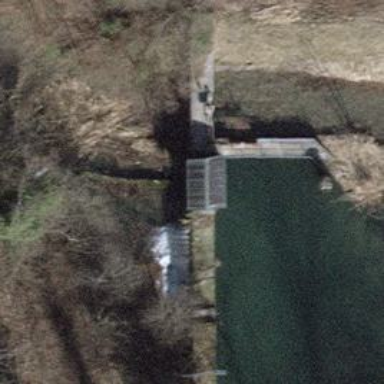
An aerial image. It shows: Metal-surfaced path bridge.